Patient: sex F, age 54
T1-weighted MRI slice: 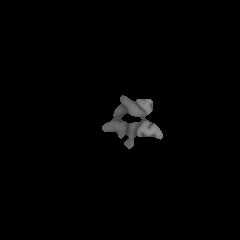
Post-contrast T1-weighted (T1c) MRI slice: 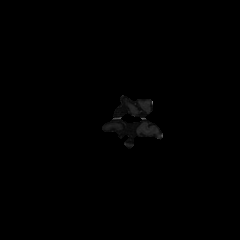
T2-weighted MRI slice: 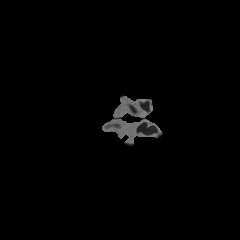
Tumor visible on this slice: no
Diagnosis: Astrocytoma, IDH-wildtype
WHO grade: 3